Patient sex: F
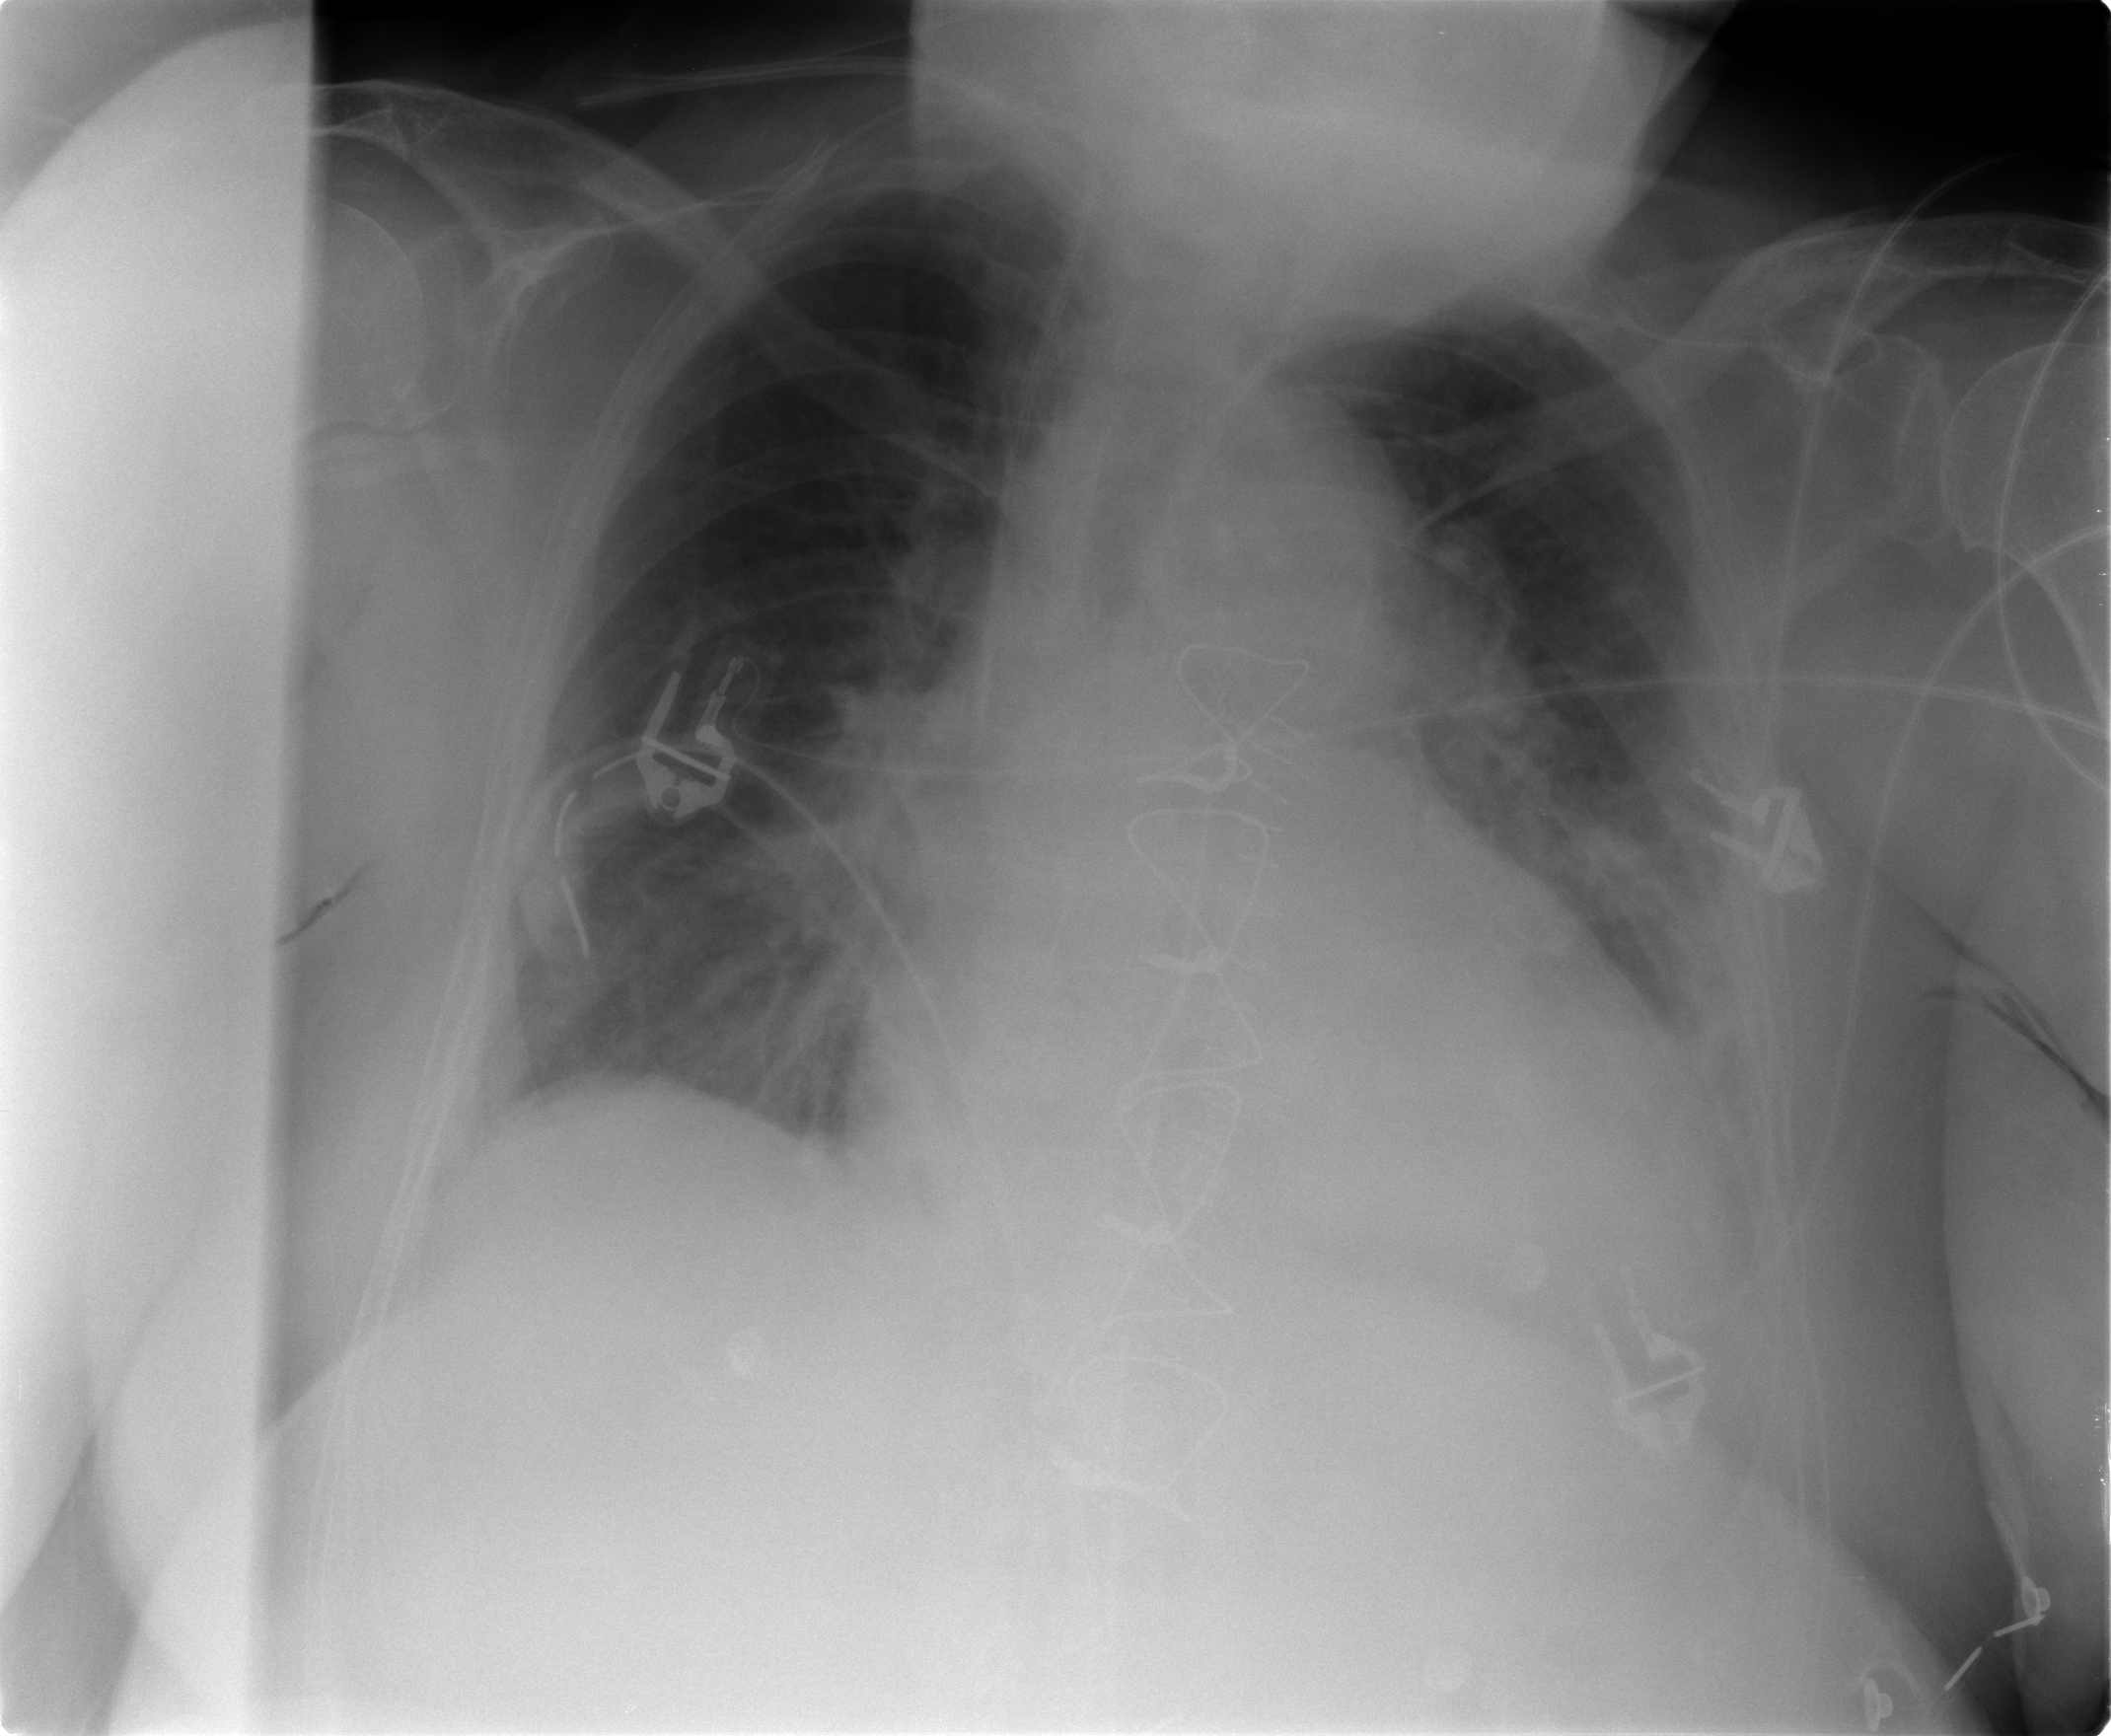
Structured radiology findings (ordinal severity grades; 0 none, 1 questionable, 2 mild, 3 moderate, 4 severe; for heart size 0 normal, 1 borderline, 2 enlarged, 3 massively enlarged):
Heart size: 2
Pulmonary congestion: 2
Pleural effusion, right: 0
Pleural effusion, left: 3
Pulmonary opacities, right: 0
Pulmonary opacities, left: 0
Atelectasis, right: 2
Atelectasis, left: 2